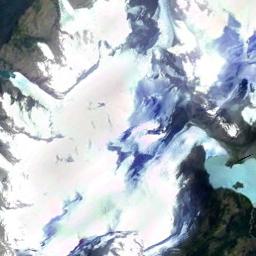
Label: snowberg